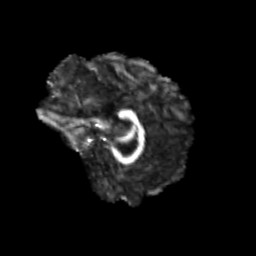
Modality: FA
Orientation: sagittal
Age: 23
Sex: female
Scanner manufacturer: siemens
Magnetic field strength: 3 T
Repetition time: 3.5 s
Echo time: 0.113 s